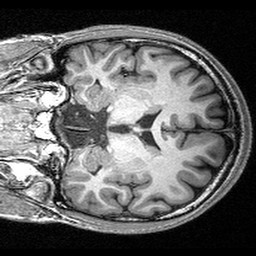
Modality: T1w
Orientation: coronal
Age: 24
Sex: male
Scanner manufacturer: siemens
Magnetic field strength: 3 T
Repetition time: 2.53 s
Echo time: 0.00309 s